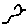
Label: bird